Interaction volume radius: 5 \u00c5
Interaction volume height: 45 \u00c5
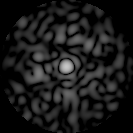
Disorder parameter: 0.8482